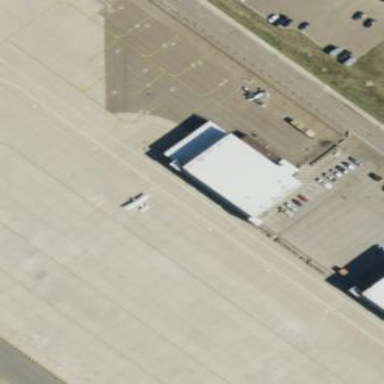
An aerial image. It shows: Hangar building.